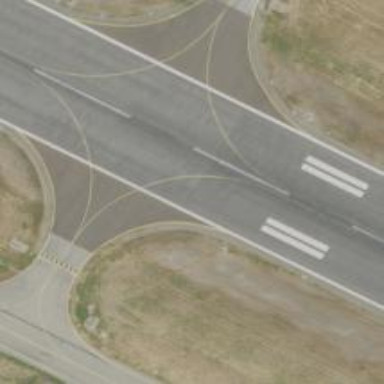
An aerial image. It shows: View of taxiway at the airport.